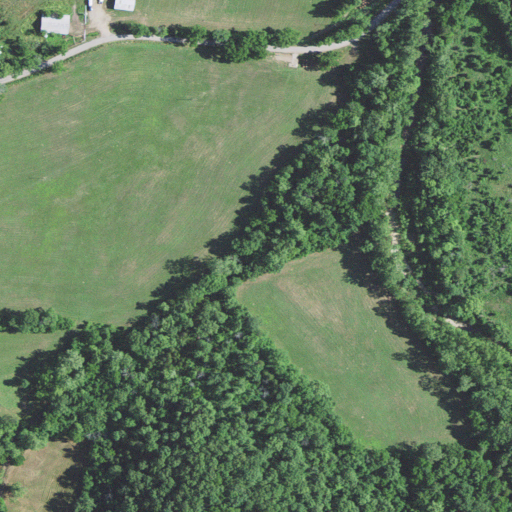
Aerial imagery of valley in Missouri named Payne Hollow containing pasture, deciduous forest, mixed forest, open development, low intensity development, and shrub